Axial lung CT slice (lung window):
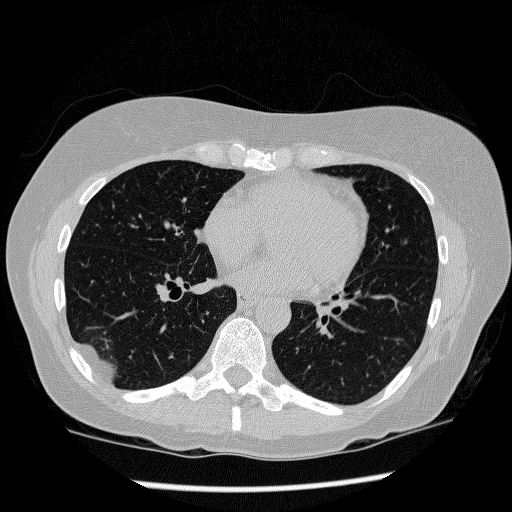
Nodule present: no